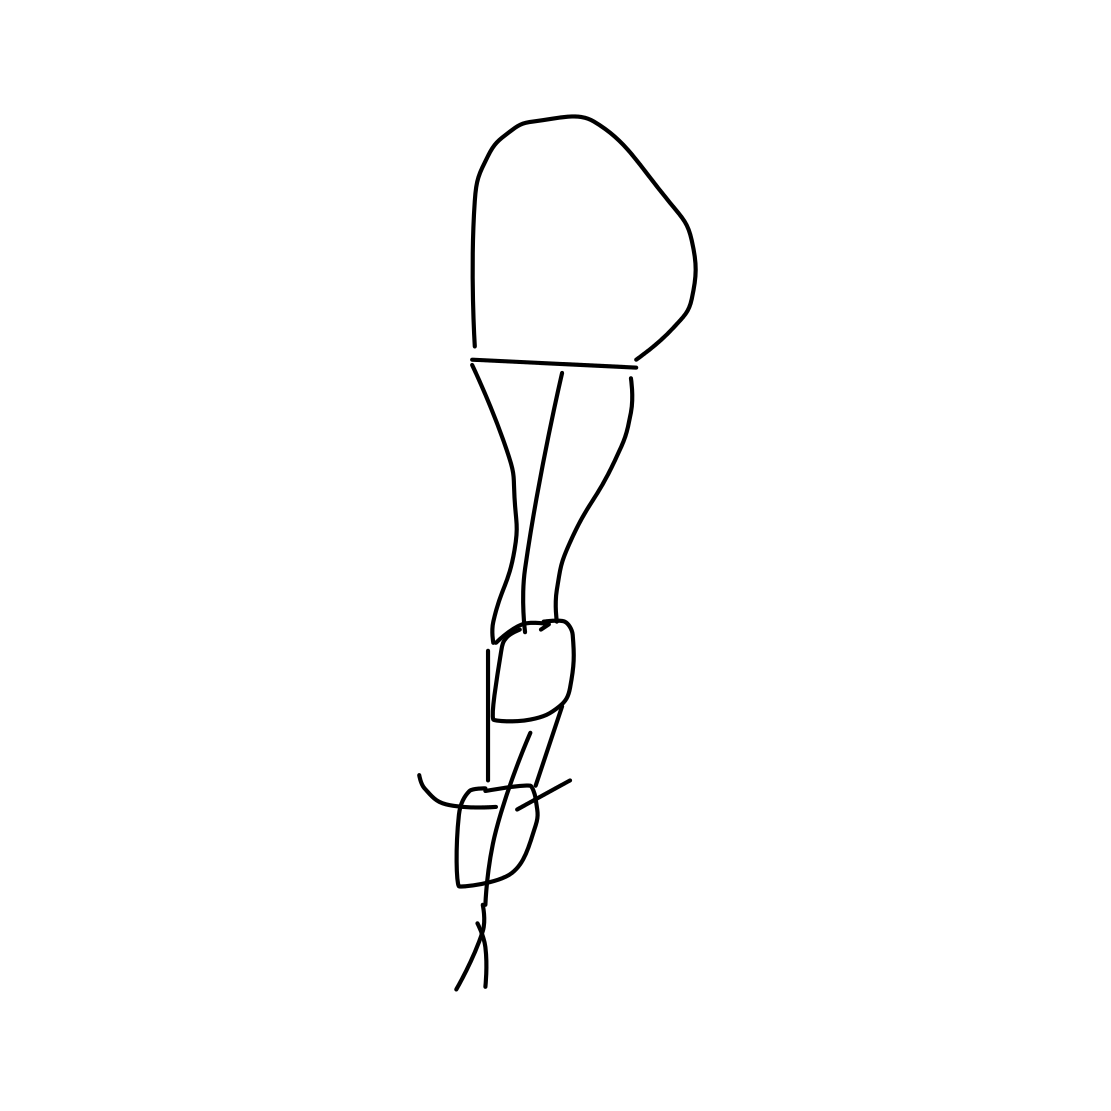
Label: parachute